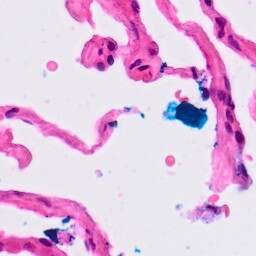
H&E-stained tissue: Lung